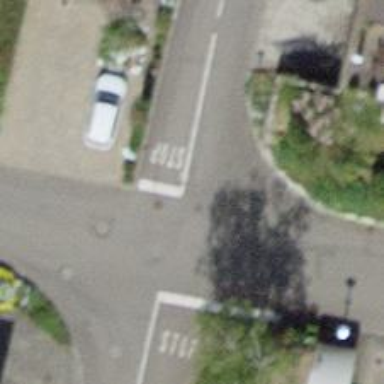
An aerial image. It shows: Road with stop sign.